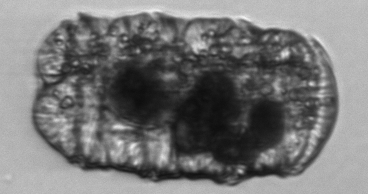
Label: Polykrikos